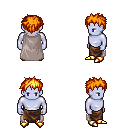
a pixel art fantasy rpg character, male body template, dark elf, purple skin, gray cape, robe skirt, light blonde bedhead hairstyle, gold boots, four views (front, back, left, right), 2x2 character sprite sheet, small pixel art, hard edges, no anti-aliasing